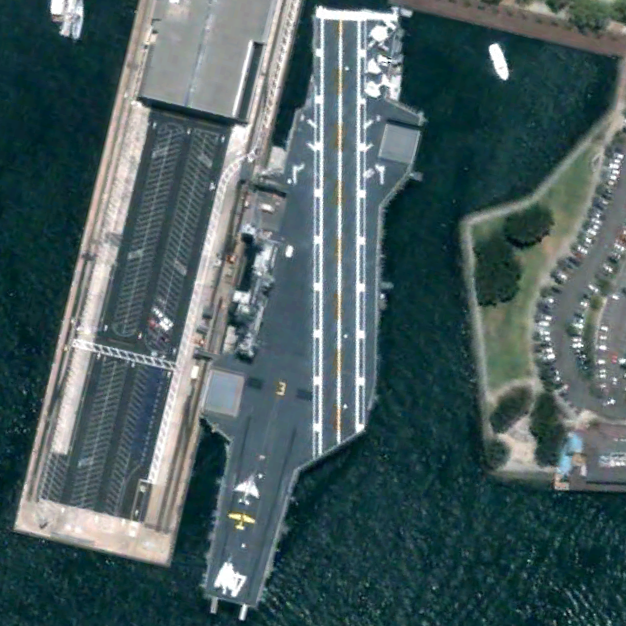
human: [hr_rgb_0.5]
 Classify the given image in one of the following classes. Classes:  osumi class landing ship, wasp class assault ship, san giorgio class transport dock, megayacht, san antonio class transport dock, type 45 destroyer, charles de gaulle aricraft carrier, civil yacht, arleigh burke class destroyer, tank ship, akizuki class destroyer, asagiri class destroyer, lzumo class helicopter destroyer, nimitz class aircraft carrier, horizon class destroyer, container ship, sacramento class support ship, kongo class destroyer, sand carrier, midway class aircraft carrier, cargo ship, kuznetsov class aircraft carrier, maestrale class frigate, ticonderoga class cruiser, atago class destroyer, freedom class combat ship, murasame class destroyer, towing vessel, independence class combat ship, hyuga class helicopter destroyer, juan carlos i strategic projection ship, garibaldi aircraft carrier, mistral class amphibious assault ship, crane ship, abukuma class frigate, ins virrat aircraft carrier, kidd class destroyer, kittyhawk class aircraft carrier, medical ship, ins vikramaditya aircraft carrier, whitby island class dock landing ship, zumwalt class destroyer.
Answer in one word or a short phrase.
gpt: Midway class aircraft carrier